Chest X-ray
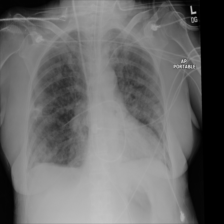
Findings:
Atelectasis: negative
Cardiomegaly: negative
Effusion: negative
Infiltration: positive
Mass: negative
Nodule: negative
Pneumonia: positive
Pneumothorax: negative
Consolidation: negative
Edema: positive
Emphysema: negative
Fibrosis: negative
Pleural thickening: negative
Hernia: negative